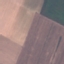
Land use / land cover: AnnualCrop